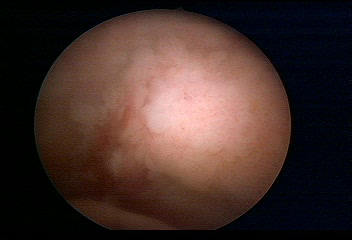
Modality: WLC
Class: Malignant
Subclass: LowGradePapillary
Lesion: L1
Stage: Ta
Morphology: Papillary
Bladder cancer association: Yes
Annotated structures: Tumor